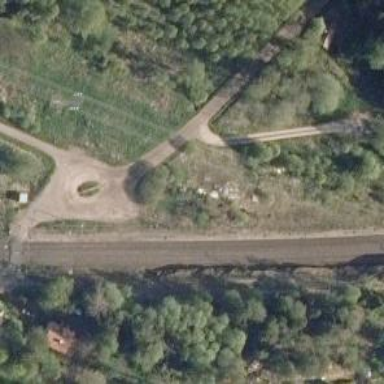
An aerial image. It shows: Continuous rail railway with electrified contact line.